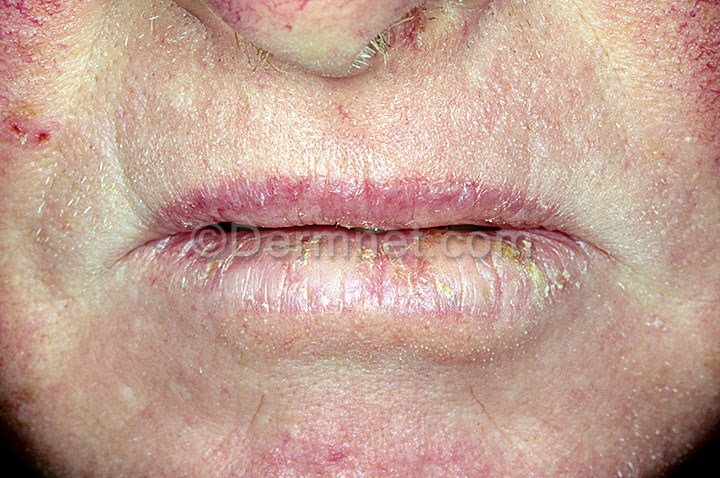
Disease: Actinic Keratosis Basal Cell Carcinoma and other Malignant Lesions